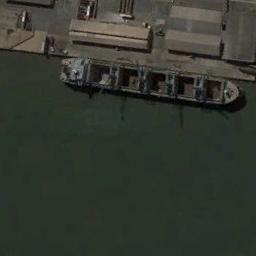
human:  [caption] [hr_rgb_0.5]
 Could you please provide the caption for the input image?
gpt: A brown bulk carrier docked by the dock .

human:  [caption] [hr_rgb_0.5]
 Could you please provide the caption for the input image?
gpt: The cargo ship is docked at the dock and some makeshift houses are on the bank .

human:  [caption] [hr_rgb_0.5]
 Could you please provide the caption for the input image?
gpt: There is a ship in the green water on the shore .

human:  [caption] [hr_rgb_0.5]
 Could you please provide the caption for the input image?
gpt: Several buildings are beside the ship .

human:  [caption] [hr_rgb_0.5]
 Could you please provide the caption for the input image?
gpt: The ship is at the harbor .